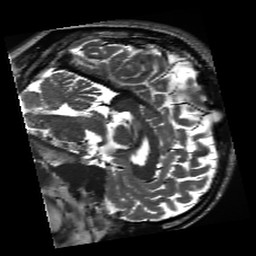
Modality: inplaneT2
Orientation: sagittal
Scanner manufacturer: siemens
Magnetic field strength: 3 T
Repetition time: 11 s
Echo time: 0.059 s